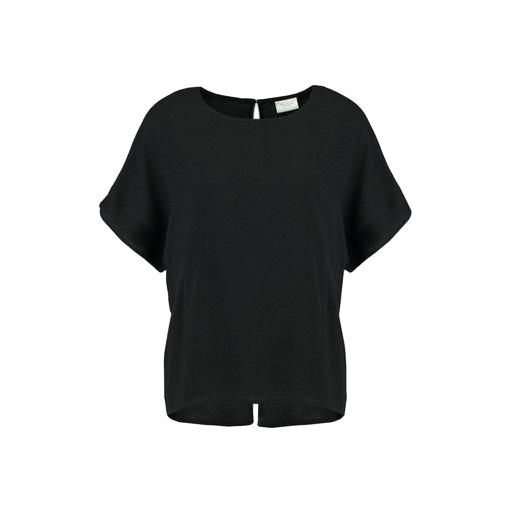
short-sleeve top only macy, black textured short-sleeved blouse, black short-sleeved blouse, white background